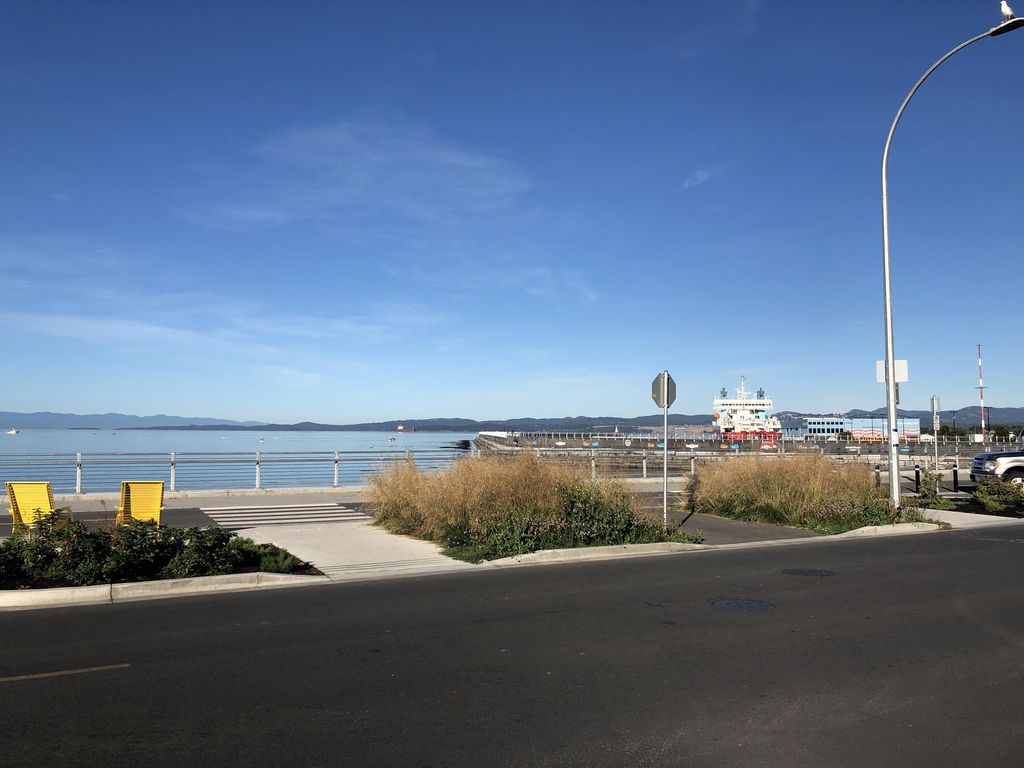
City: victoria